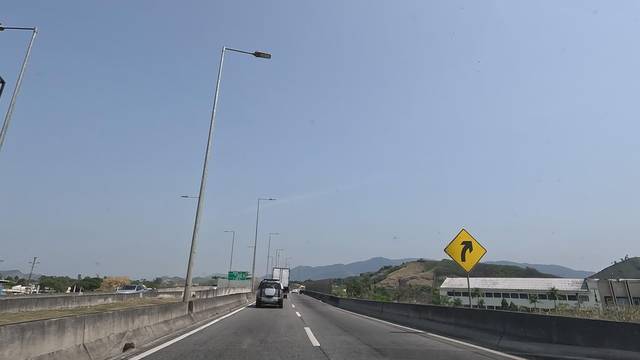
Region: Brazil
Coordinates: -22.869, -43.414